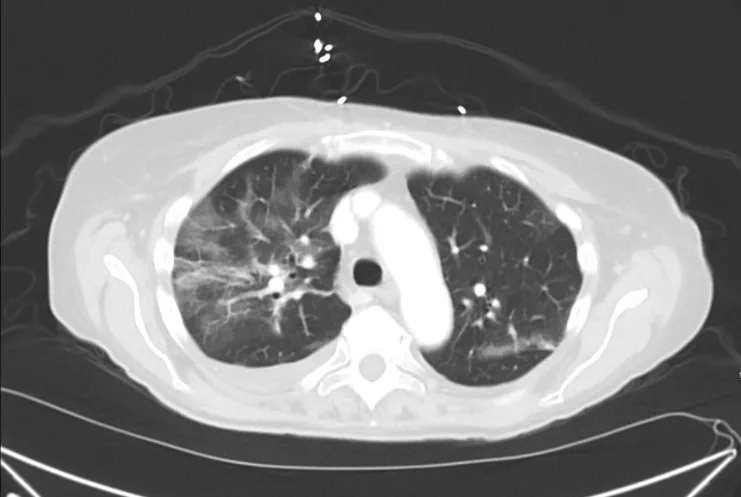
Lung CT scan showing ground-glass opacities throughout the lungs.
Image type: radiology (ct)